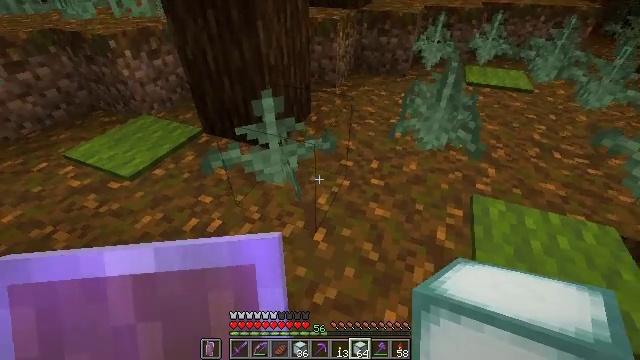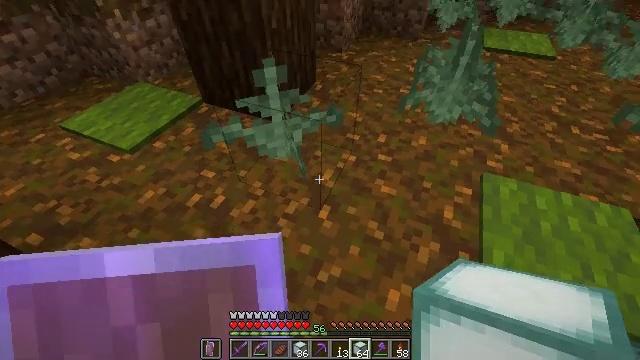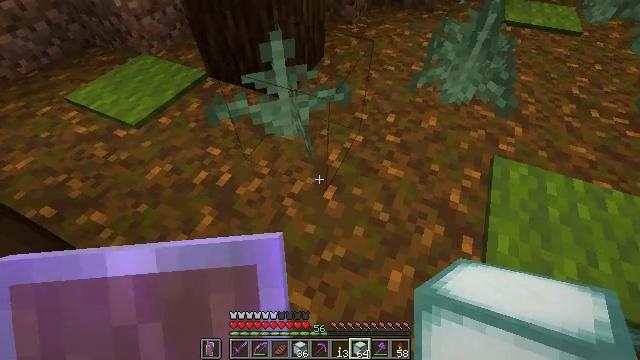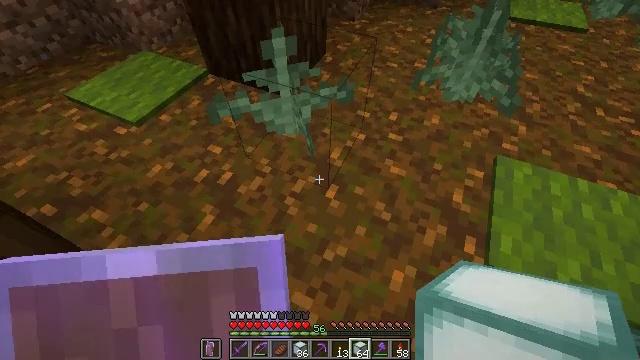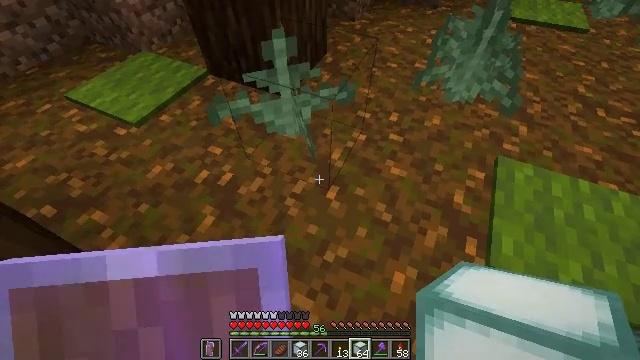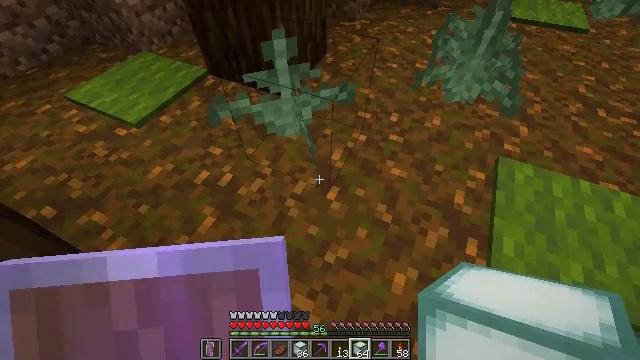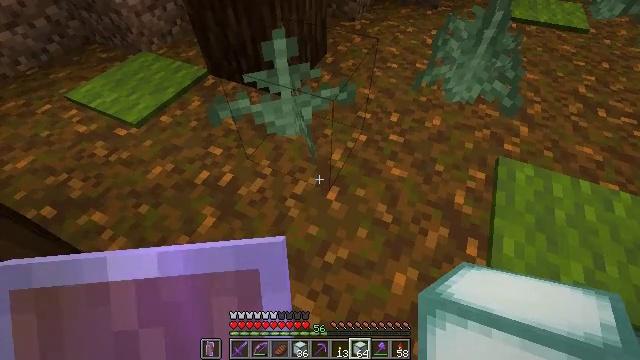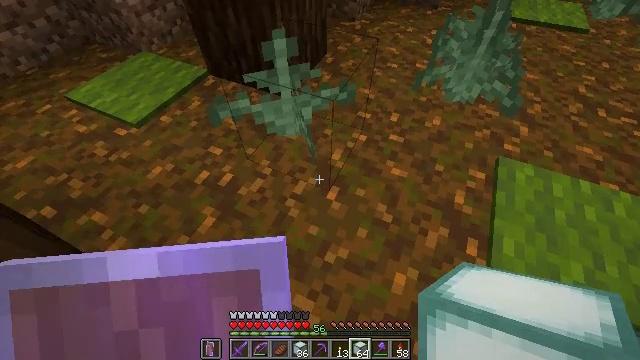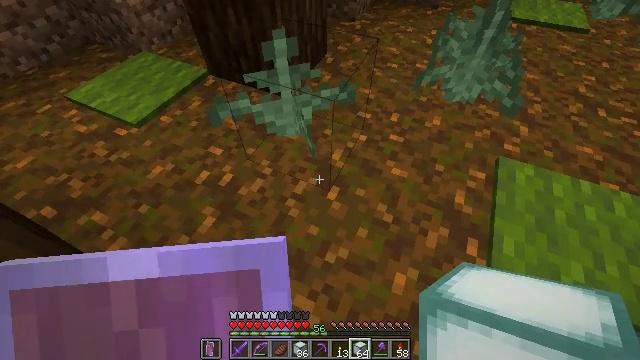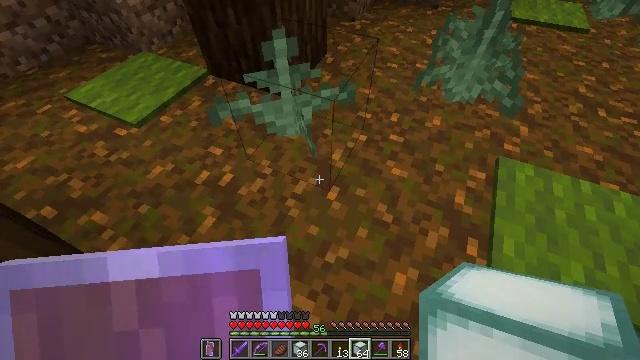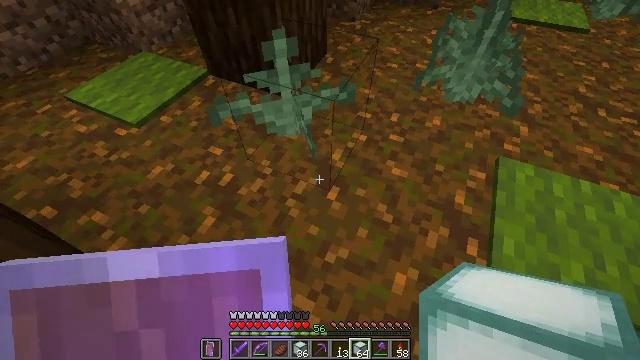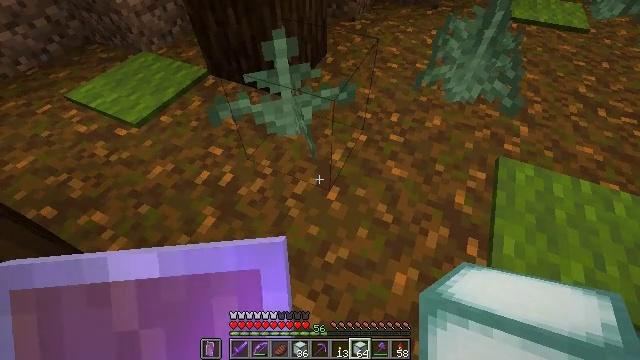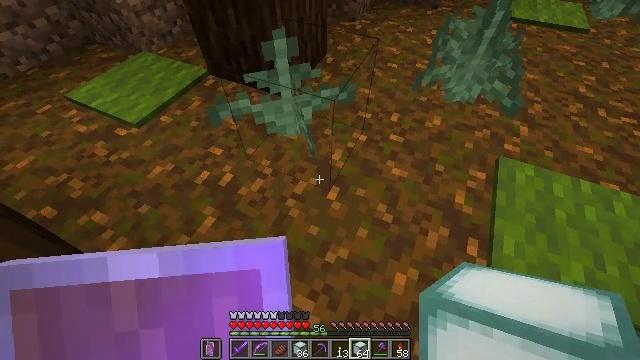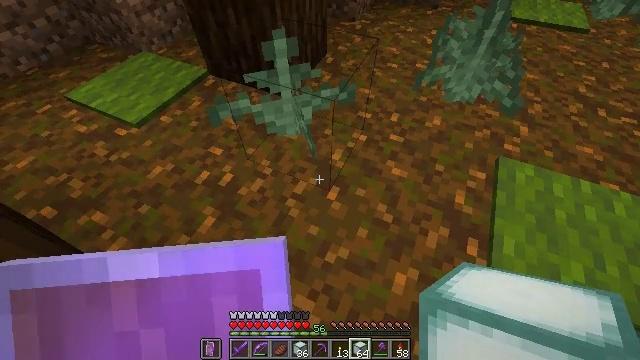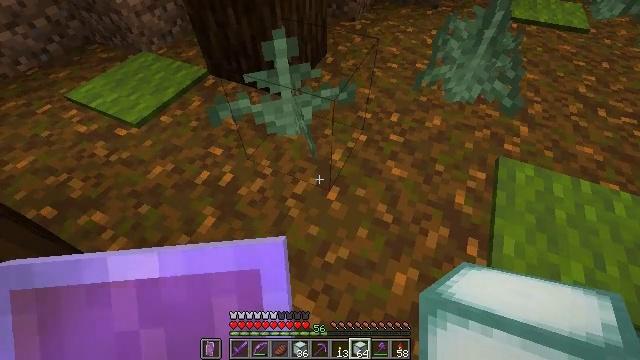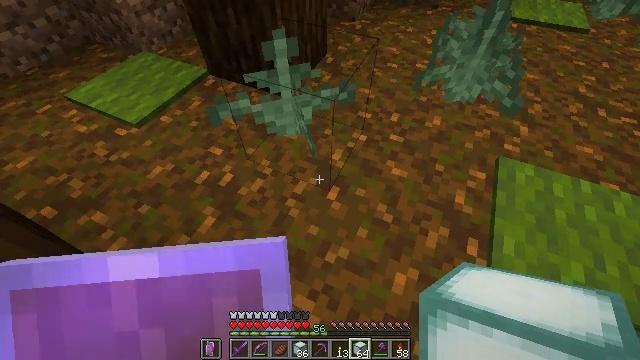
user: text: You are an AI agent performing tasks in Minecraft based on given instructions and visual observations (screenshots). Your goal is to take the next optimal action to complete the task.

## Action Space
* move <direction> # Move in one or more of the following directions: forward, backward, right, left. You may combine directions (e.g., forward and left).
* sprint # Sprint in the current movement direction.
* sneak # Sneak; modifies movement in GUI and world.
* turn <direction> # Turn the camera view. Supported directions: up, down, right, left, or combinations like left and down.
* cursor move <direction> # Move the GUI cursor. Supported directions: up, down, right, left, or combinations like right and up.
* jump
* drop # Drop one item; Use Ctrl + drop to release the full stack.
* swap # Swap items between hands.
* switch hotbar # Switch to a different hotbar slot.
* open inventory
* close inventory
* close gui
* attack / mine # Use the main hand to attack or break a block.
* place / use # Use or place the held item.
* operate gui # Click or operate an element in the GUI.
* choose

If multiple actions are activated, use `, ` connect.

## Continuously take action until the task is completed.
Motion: motion action
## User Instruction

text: Mine the green carpet.
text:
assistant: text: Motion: turn down
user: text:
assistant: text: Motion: turn left and down
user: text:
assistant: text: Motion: no_op
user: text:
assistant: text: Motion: no_op
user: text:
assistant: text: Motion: no_op
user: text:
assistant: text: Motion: no_op
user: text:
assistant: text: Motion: no_op
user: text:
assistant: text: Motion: no_op
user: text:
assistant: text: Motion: no_op
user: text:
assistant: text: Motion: no_op
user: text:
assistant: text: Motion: no_op
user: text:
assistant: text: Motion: no_op
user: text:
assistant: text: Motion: no_op
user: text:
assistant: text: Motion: no_op
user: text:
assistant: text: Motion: no_op
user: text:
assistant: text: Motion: no_op
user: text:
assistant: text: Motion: no_op
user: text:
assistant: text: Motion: move left
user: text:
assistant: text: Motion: move left, turn right
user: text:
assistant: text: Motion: move left, turn right
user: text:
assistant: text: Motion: turn right
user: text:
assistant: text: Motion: turn right and down
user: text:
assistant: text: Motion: turn right and down
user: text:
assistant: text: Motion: turn right and up
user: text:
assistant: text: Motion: turn right and up
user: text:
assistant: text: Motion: turn right and up
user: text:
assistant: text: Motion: turn right and up
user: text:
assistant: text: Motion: turn right and up
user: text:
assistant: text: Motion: no_op
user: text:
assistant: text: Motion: no_op